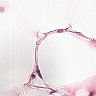
Metastatic tissue present: no